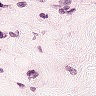
Metastatic tissue present: no